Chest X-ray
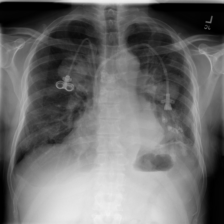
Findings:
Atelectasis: negative
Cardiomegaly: negative
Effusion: negative
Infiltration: negative
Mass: positive
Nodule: negative
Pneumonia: negative
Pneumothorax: negative
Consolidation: negative
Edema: negative
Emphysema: negative
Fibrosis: negative
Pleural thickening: negative
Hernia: negative